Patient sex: F
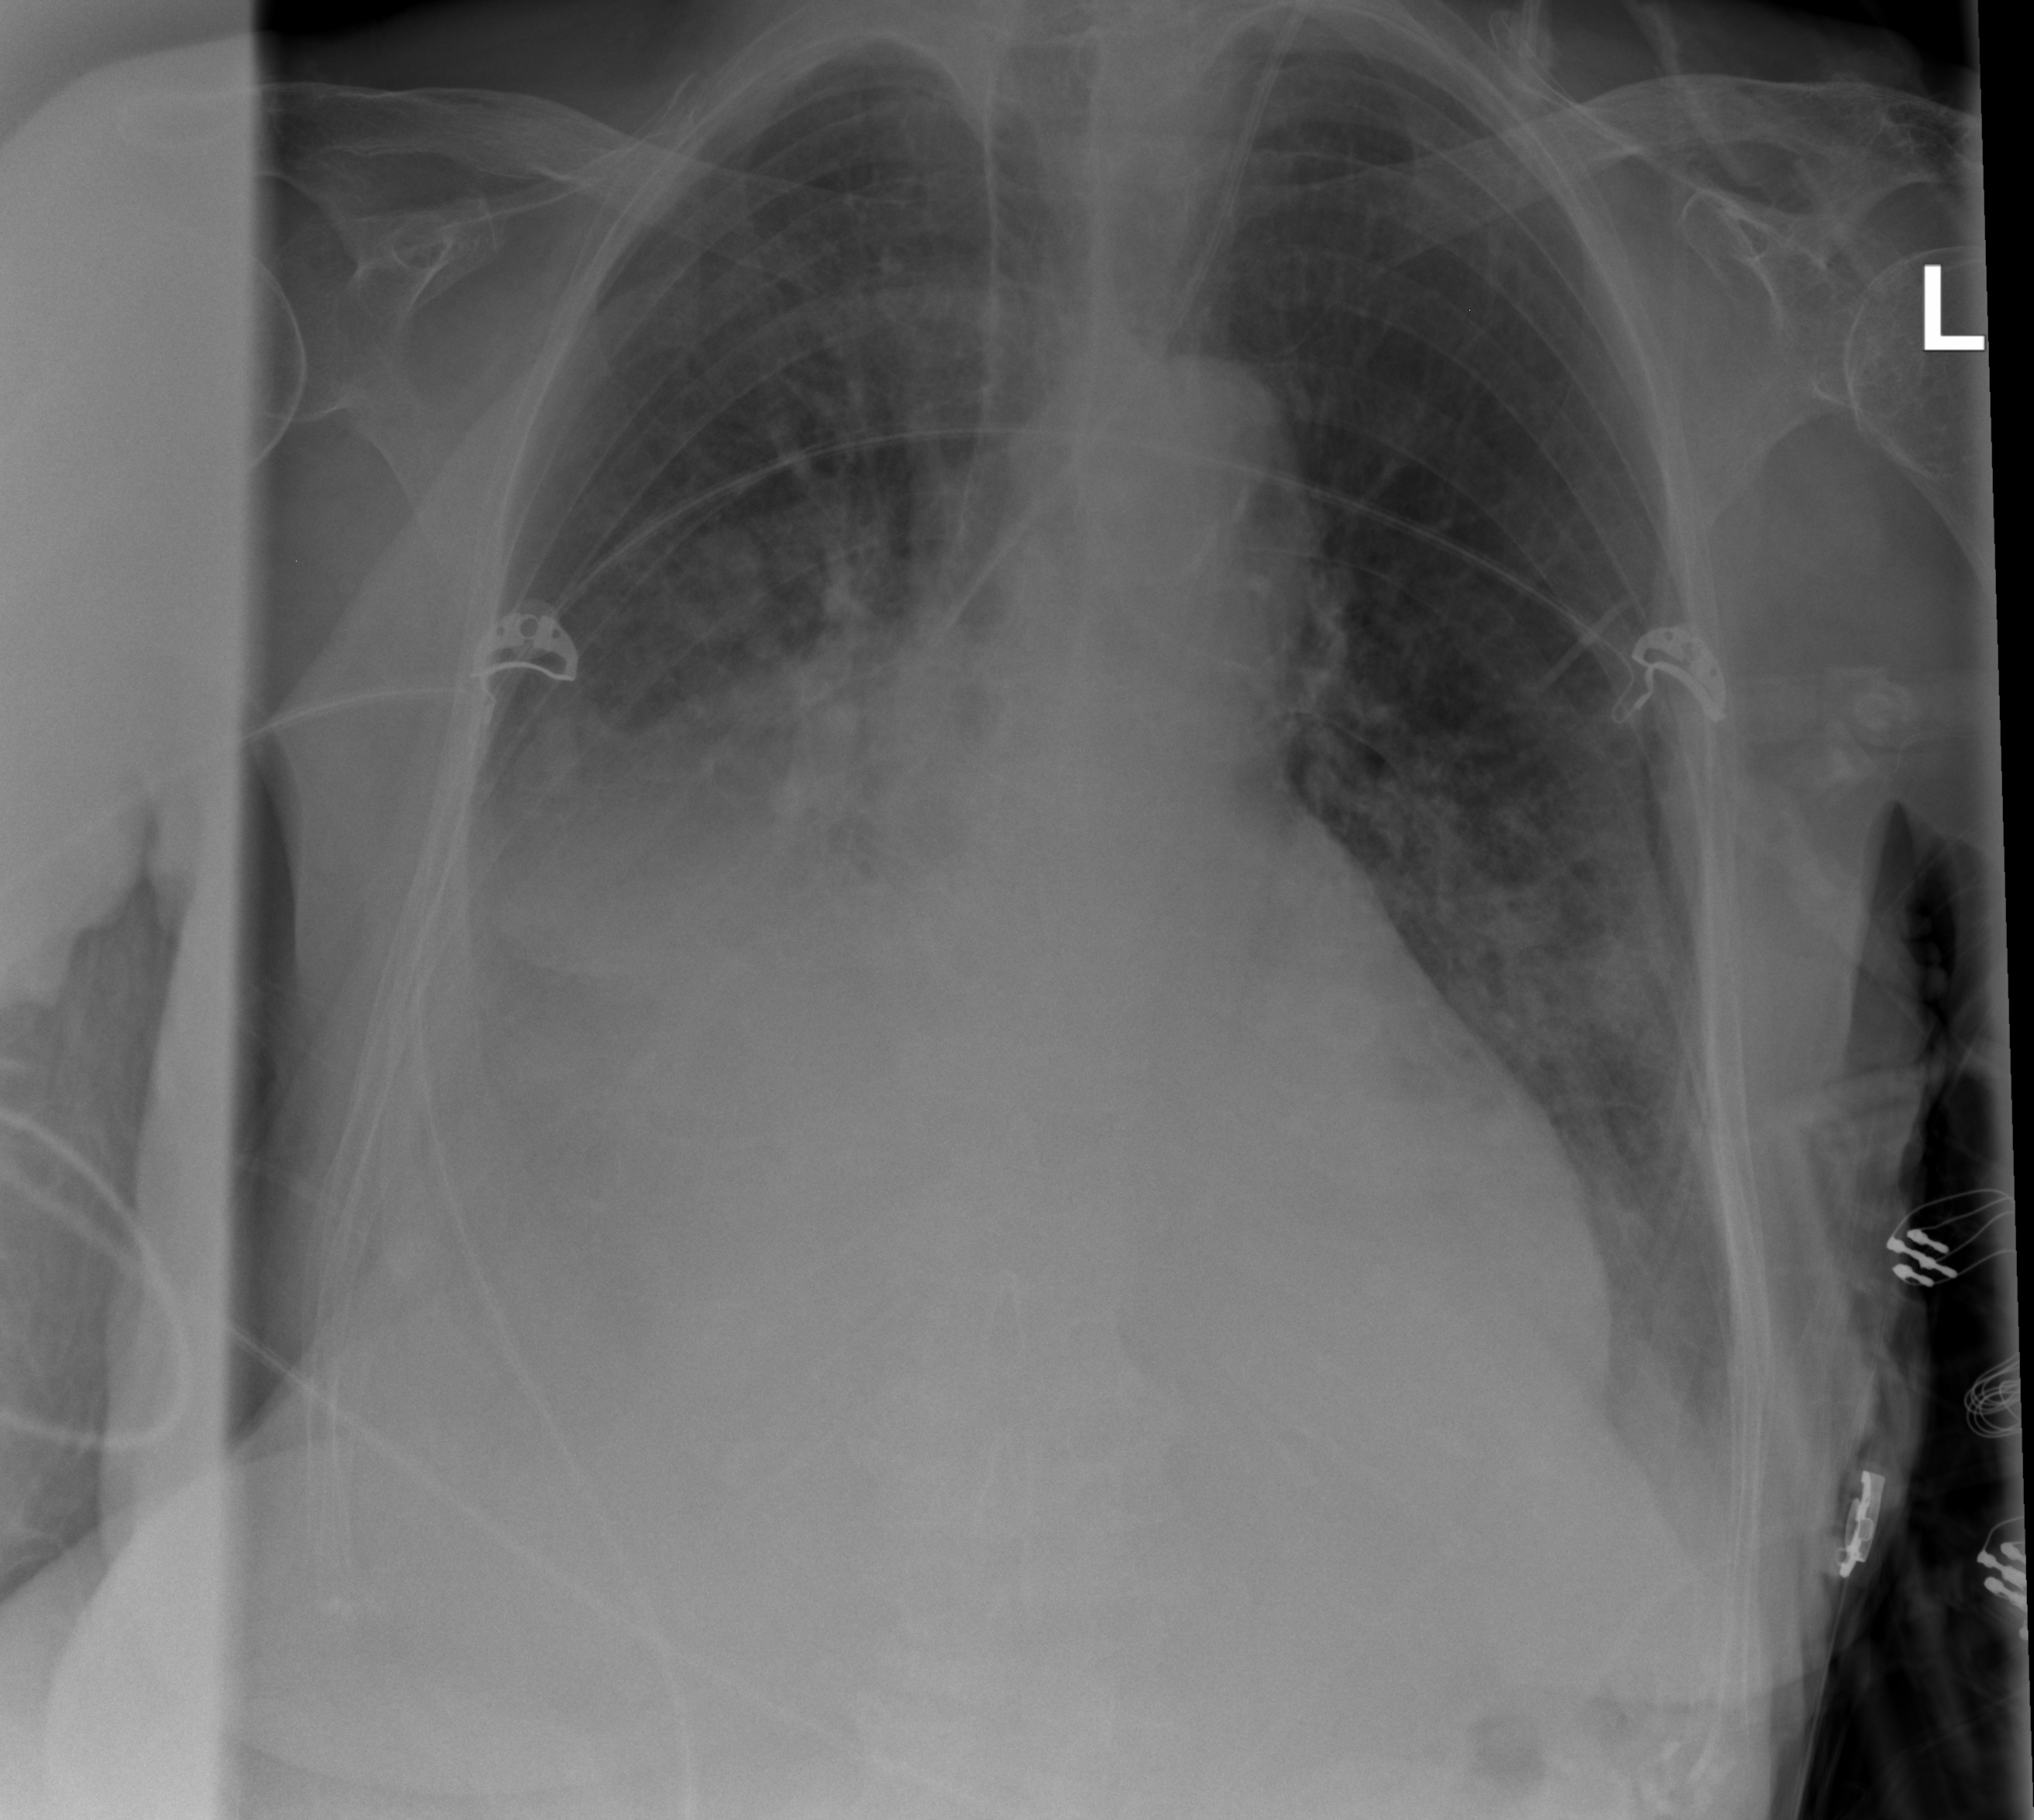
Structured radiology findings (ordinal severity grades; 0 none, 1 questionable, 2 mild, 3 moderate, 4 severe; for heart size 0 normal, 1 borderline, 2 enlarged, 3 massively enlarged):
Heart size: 2
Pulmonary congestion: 1
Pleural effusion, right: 2
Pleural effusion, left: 0
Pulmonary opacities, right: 2
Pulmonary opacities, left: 1
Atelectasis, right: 3
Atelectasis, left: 1